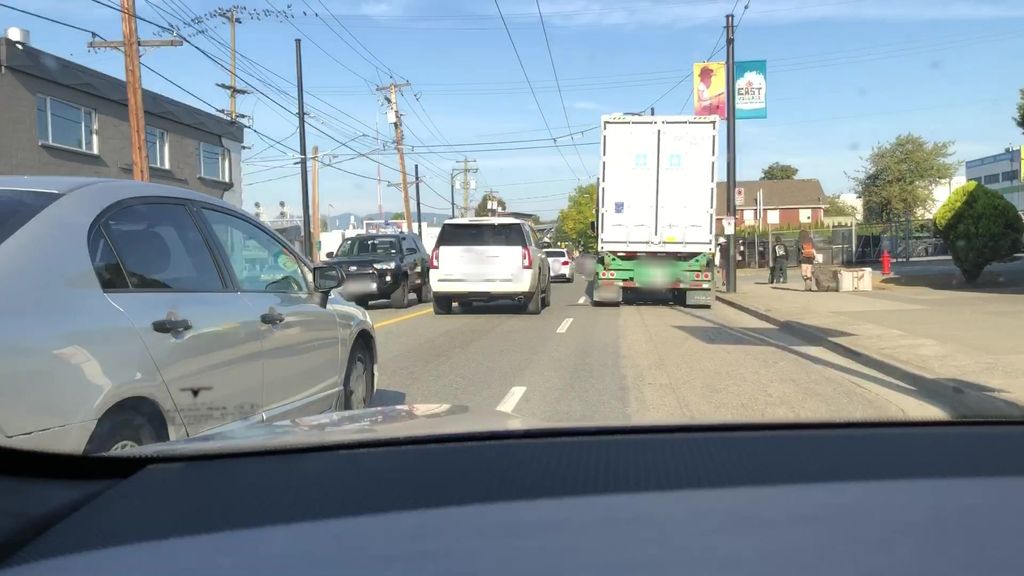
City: vancouver